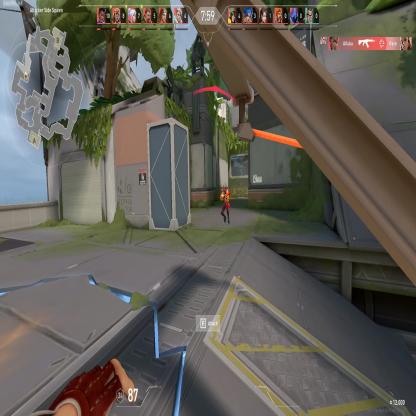
Label: enemy